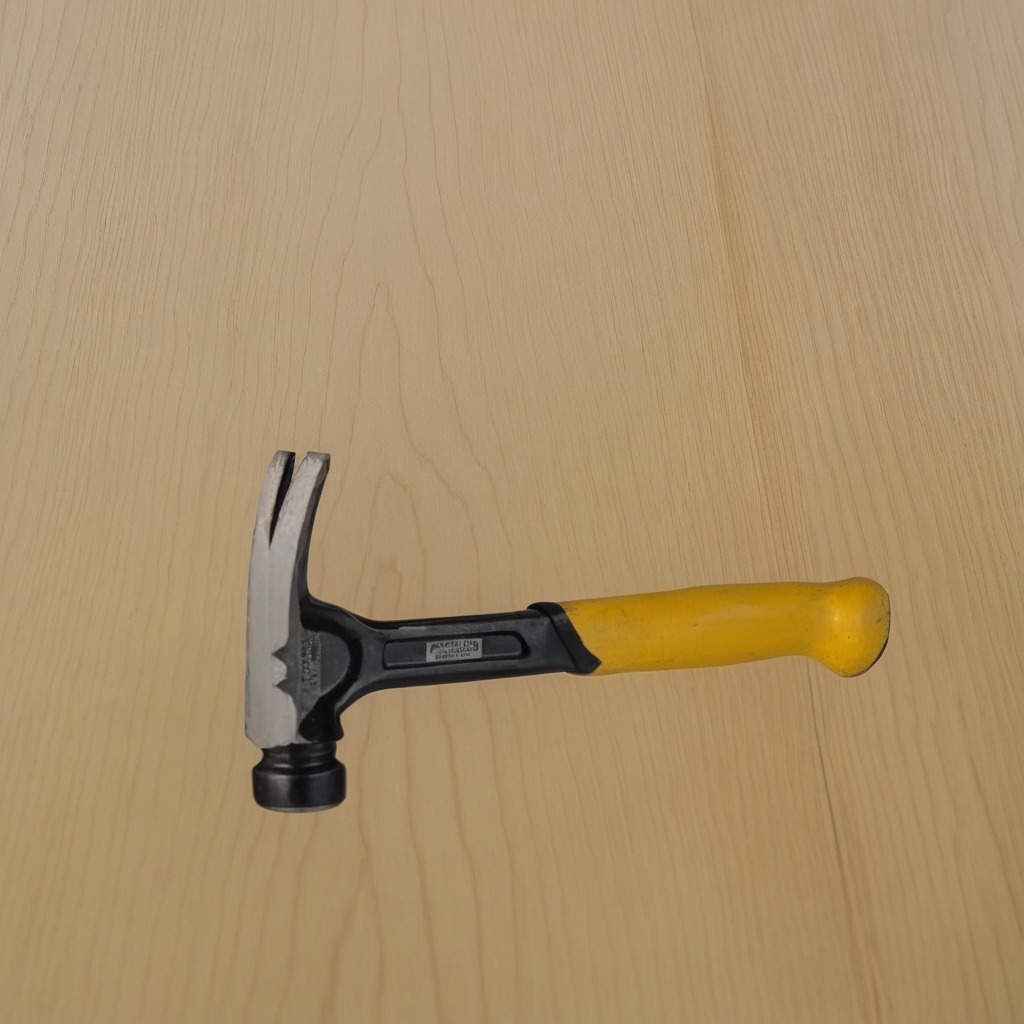
A hammer lies on a plywood surface in a paint workshop lit by afternoon window light.